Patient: sex F, age 67
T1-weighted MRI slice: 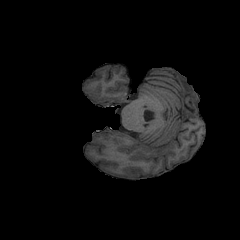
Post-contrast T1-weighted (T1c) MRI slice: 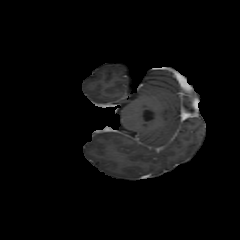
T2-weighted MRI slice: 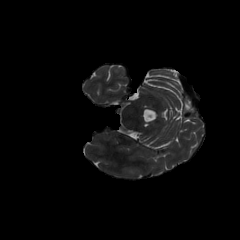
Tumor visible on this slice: no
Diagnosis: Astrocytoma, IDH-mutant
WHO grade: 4